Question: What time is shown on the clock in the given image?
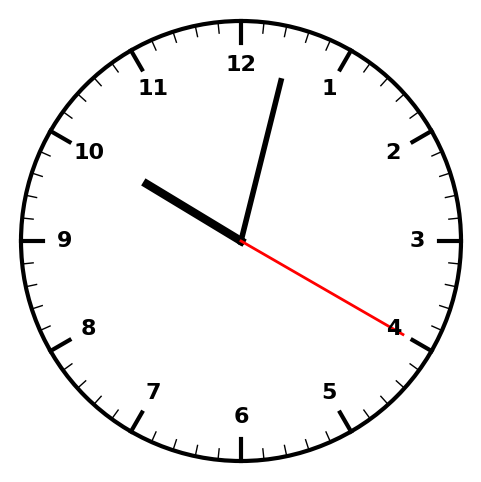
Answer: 10:02:20